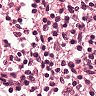
Metastatic tissue present: no